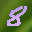
Label: 8